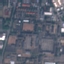
Land use / land cover: Industrial